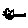
Label: cat